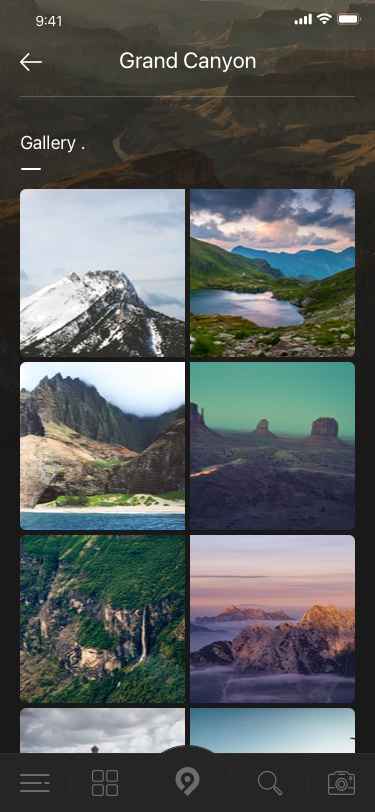
Text in this UI design:
Grand Canyon
Gallery .